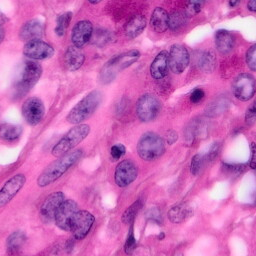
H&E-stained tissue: Pancreatic